Interaction volume radius: 5 \u00c5
Interaction volume height: 20 \u00c5
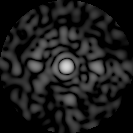
Disorder parameter: 0.8405